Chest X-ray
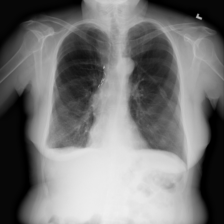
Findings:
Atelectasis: negative
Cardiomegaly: negative
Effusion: negative
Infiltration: negative
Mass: negative
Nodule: negative
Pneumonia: negative
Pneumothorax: negative
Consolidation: negative
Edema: negative
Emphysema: negative
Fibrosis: negative
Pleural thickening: negative
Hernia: negative